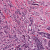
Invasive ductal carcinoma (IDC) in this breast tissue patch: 1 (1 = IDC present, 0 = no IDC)